Aerial crown-view tile of a tropical tree (Barro Colorado Island, Panama), acquired 20250414:
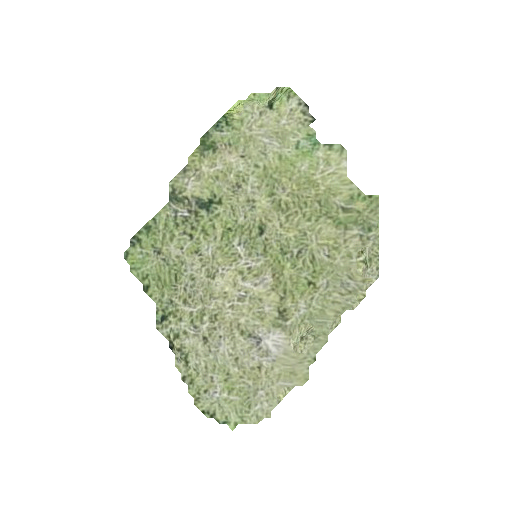
Species: Quararibea stenophylla
GBIF accepted scientific name: Quararibea stenophylla
Crown area: 79.653 m²